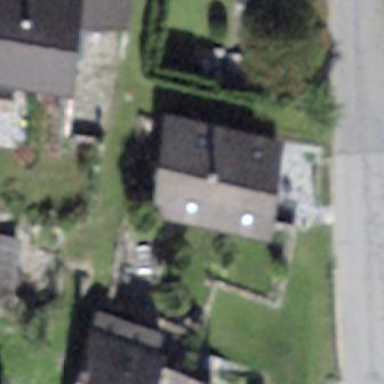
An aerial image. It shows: Detached building.